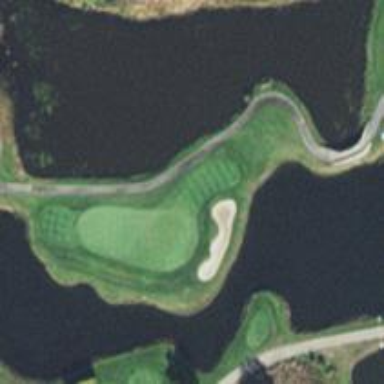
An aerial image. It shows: View of golf hole.